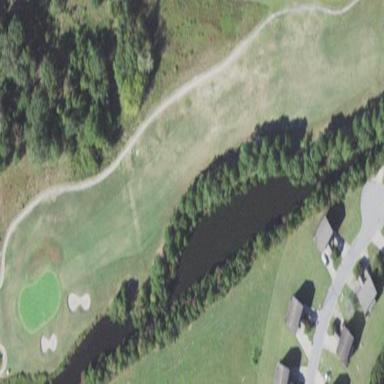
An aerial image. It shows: Scenic golf fairway.